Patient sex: F
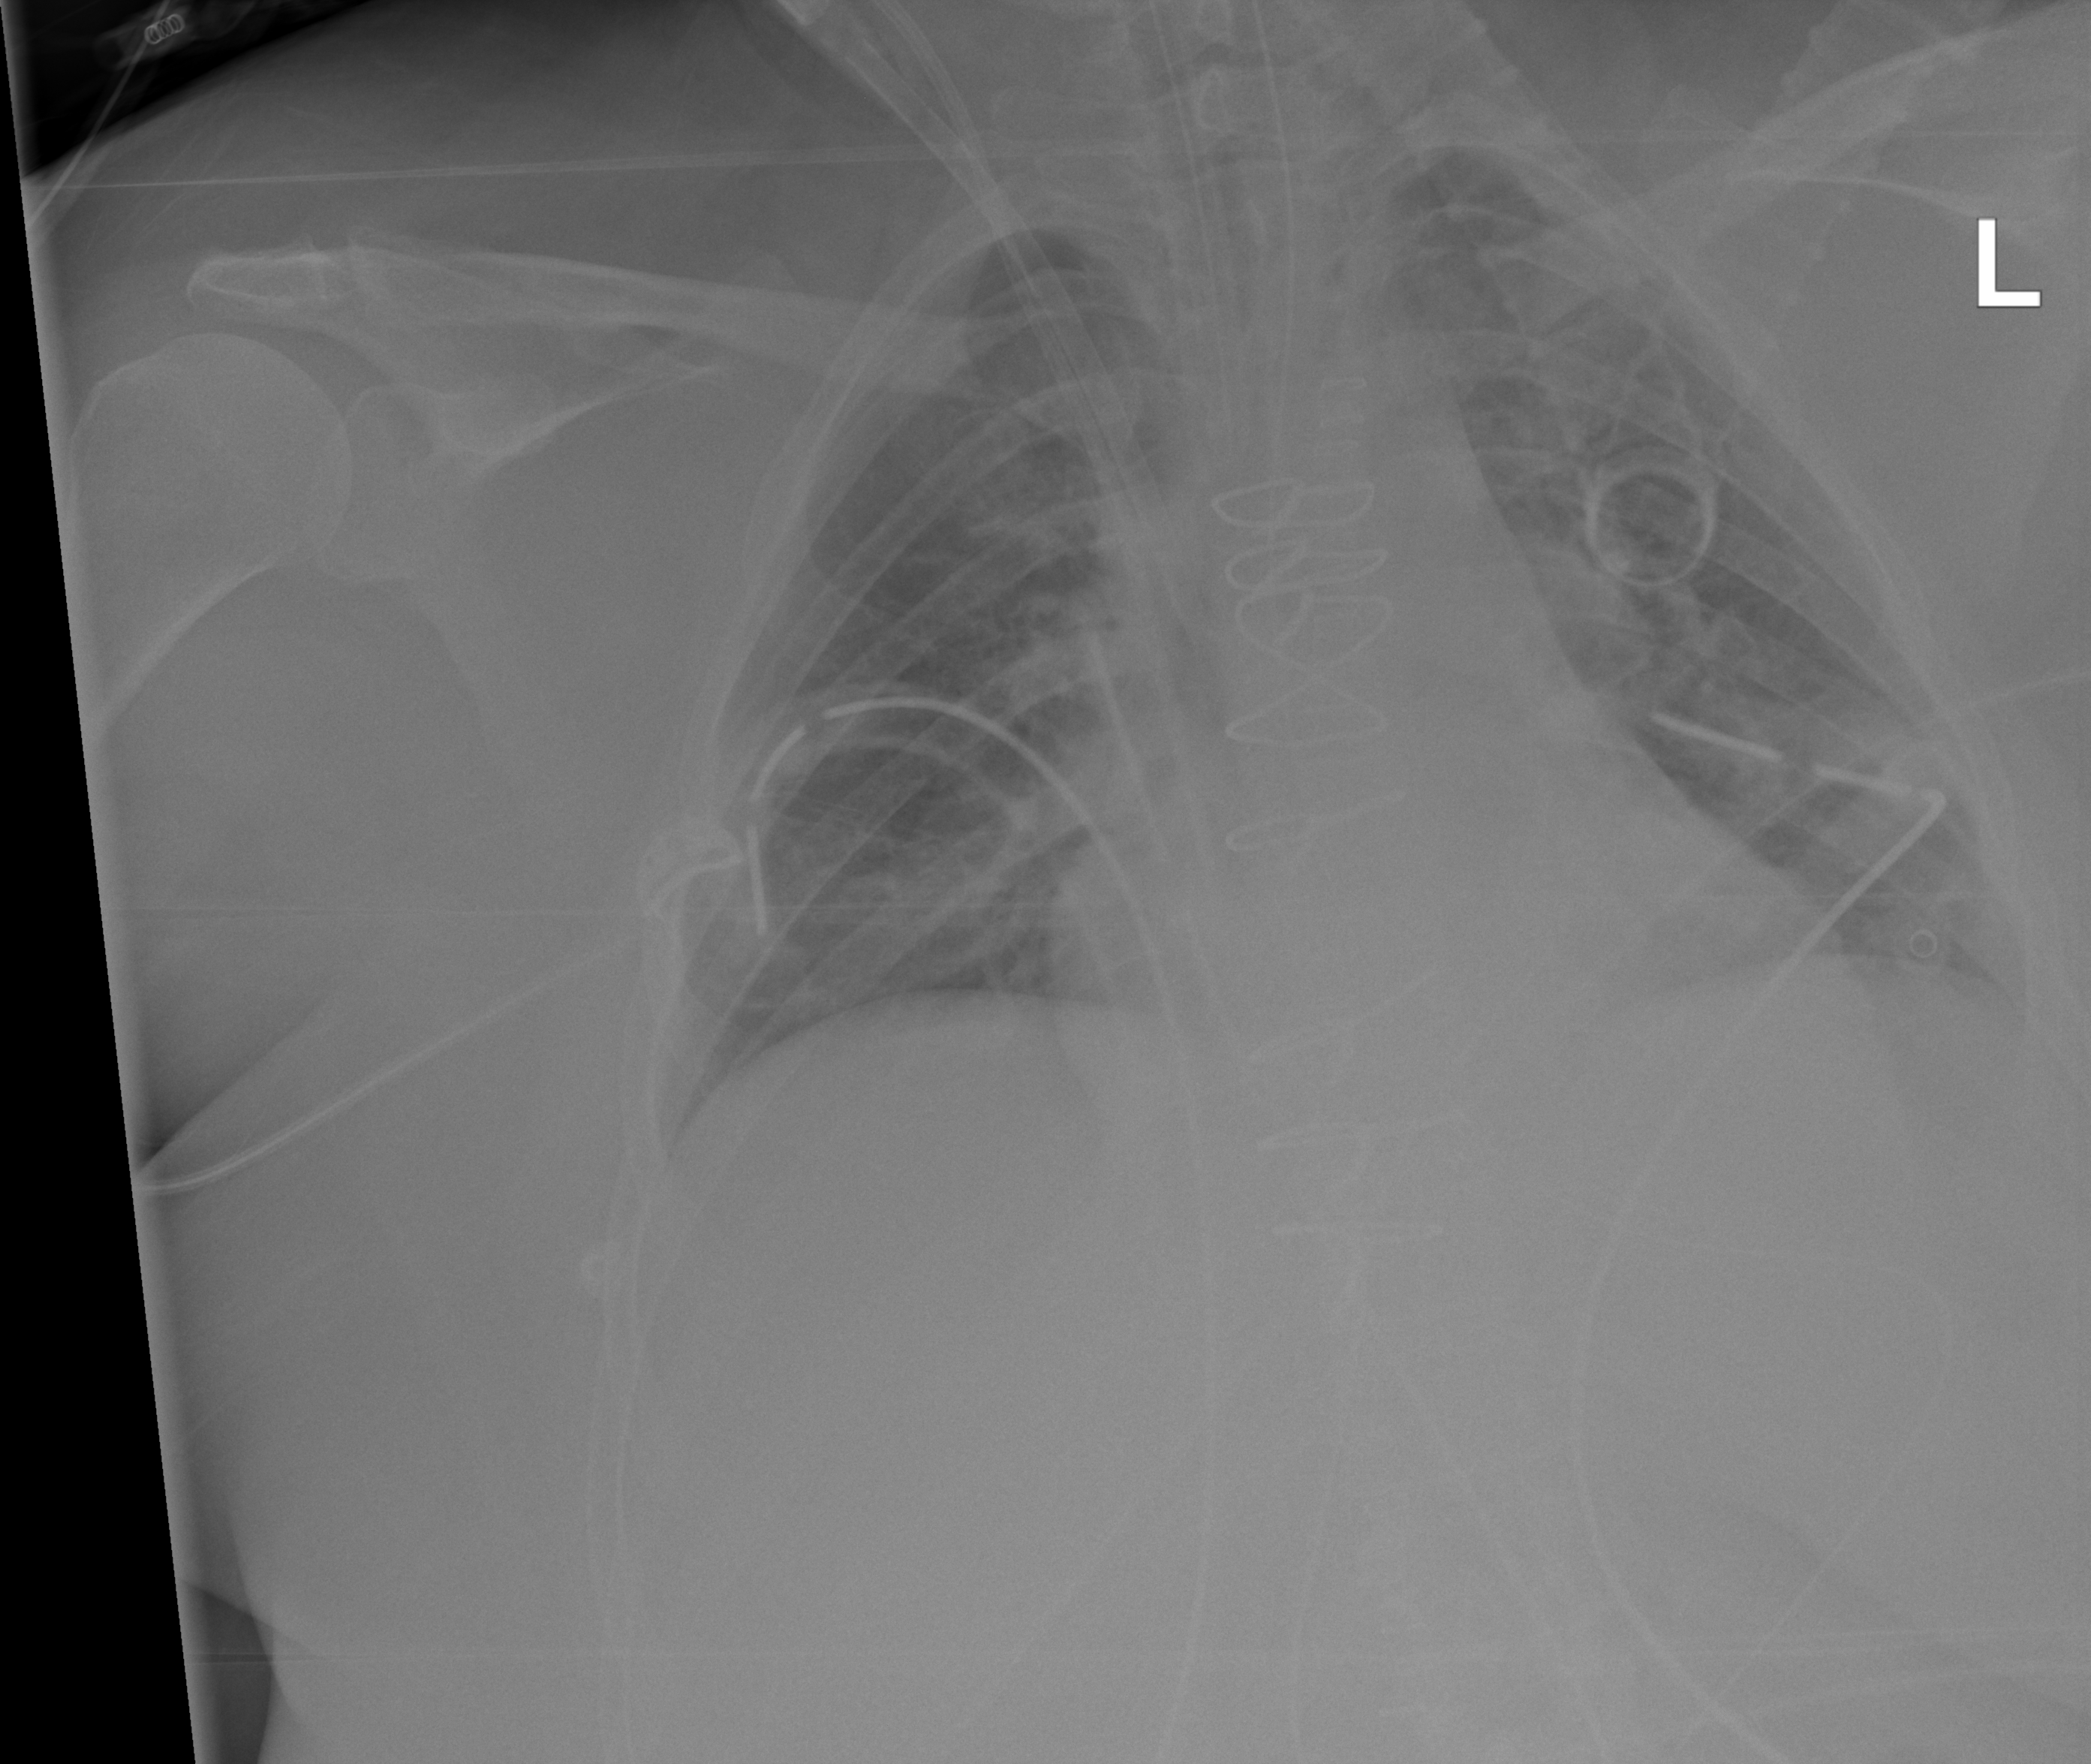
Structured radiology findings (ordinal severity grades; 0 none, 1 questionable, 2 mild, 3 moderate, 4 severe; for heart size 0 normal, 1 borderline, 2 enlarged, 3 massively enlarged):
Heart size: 1
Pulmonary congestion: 1
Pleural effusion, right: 0
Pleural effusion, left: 0
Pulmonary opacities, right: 0
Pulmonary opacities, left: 0
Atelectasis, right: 0
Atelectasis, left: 0